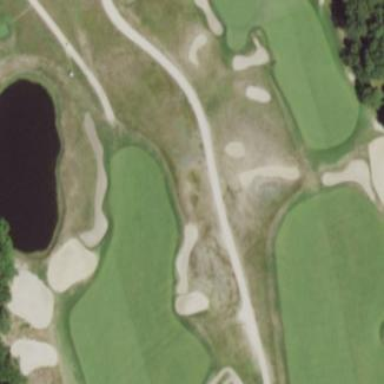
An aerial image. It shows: Area of rough grass used for golf.